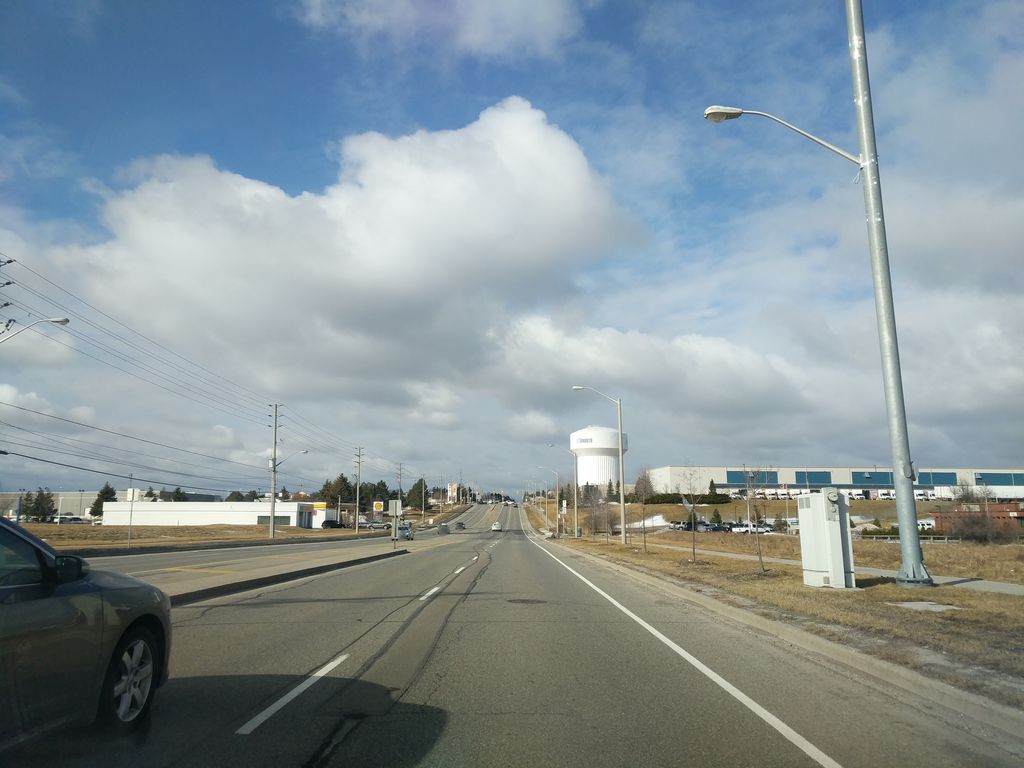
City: toronto